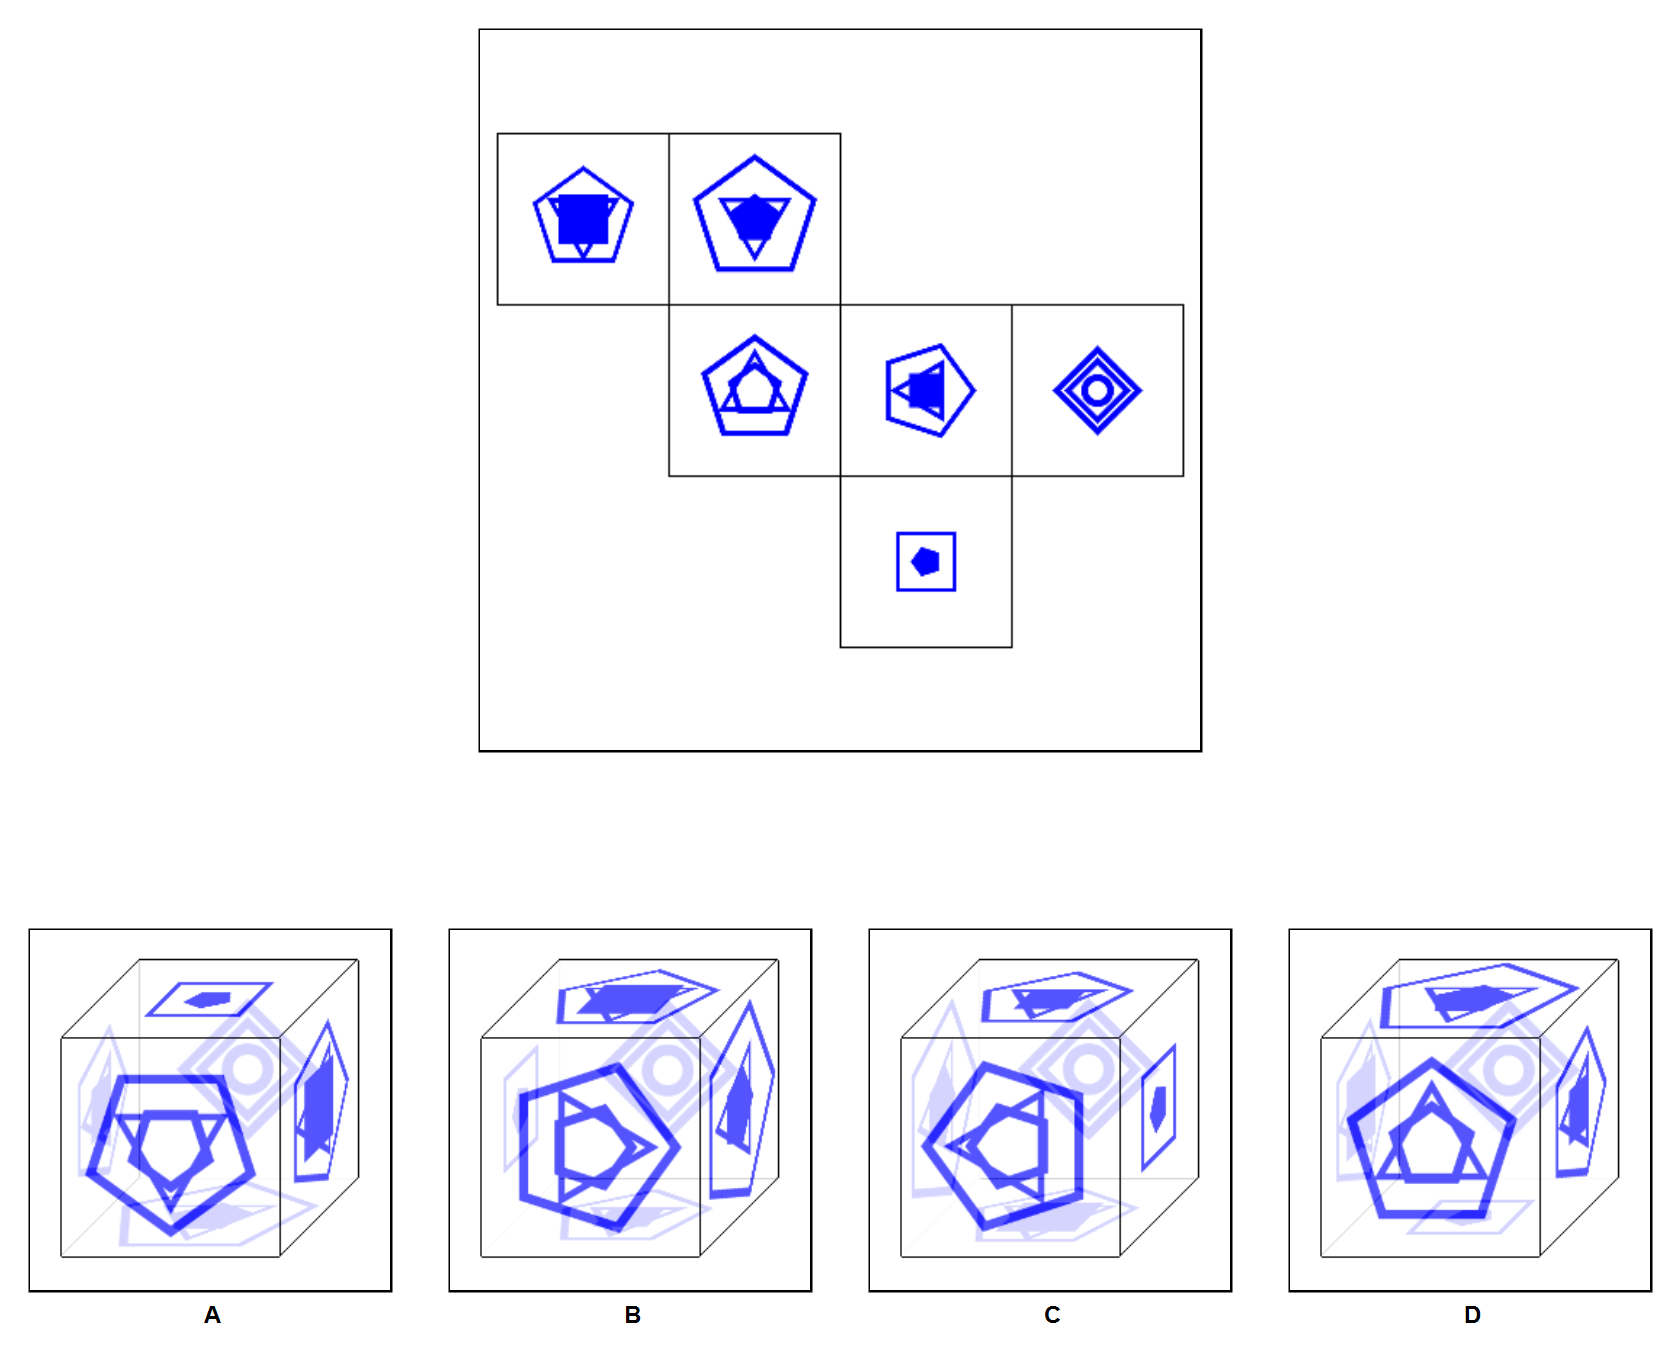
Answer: B